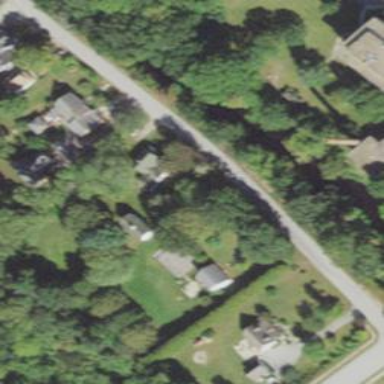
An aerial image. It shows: Residential driveway.